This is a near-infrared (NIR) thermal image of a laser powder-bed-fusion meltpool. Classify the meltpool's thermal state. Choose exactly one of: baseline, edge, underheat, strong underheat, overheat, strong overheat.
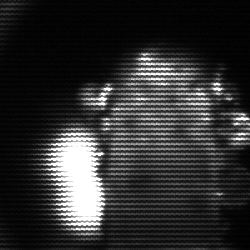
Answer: strong underheat